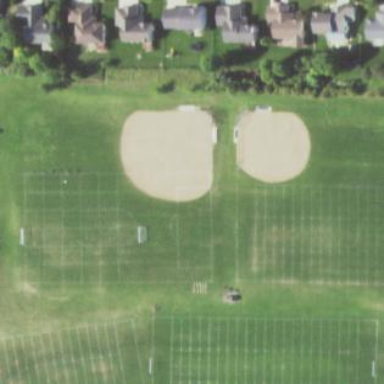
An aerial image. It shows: Soccer pitch designated for leisure and sports activities.